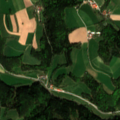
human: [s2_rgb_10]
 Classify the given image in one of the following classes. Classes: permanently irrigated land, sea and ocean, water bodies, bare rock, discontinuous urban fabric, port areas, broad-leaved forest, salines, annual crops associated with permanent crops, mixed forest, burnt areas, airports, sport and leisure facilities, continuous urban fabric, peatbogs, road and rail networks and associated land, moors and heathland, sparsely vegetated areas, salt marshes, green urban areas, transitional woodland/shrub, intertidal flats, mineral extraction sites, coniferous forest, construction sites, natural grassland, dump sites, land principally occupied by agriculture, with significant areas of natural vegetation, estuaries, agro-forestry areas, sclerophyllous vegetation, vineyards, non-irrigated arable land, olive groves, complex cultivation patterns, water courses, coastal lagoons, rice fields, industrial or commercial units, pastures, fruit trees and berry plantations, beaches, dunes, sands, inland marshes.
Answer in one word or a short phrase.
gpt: pastures, complex cultivation patterns, mixed forest